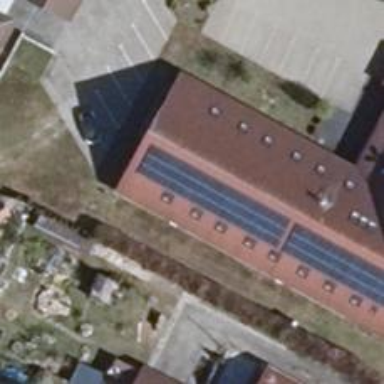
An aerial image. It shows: Solar photovoltaic panel generator producing electricity as small installation.